Question: Please see my image below at the link and then read below it for more details on my problem.

Imagine that is a Basic frame splited into two with a JSplitPane, by default when you resize your frame the gray part changes it's size, but I would like the white part to resize accordingly to the frame resizing.
Any help into the right direction would be appreciated as I am working on a project now and I am trying out all kind of weird stuff to be prepared for my biggest project set in the new year. :)
Regards
Theron
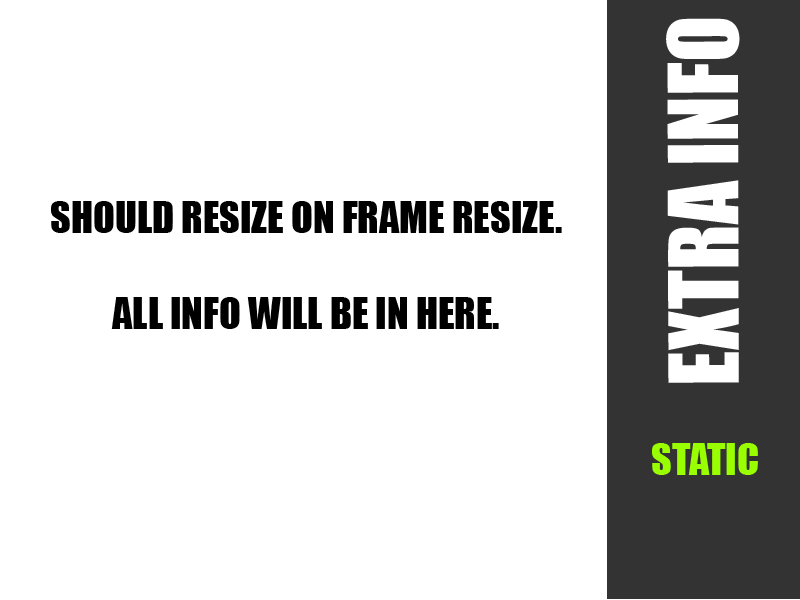
Answer: You need to use 'setResizeWeight' to get the left and right take the extra space or reduce in size on JFrame resize, sample code below:
'''
import java.awt.BorderLayout;
import javax.swing.JButton;
import javax.swing.JFrame;
import javax.swing.JSplitPane;
public class TestJSplitPane {
private void init(){
JFrame frame = new JFrame();
frame.setLayout(new BorderLayout());
JSplitPane splitPane = new JSplitPane(JSplitPane.HORIZONTAL_SPLIT);
splitPane.setRightComponent(new JButton("Here I Am"));
splitPane.setLeftComponent(new JButton("Me Too"));
splitPane.setResizeWeight(0.5);
frame.add(splitPane, BorderLayout.CENTER);
frame.pack();
frame.setDefaultCloseOperation(JFrame.EXIT_ON_CLOSE);
frame.setVisible(true);
}
public static void main(String[] args) {
new TestJSplitPane().init();
}
}
'''
Java Doc for <URL>.
Hope this helps.